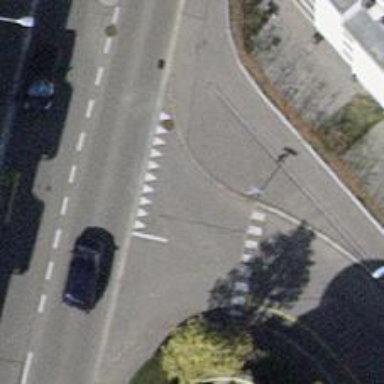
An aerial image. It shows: Unmarked crossing with traffic calming table on the road.